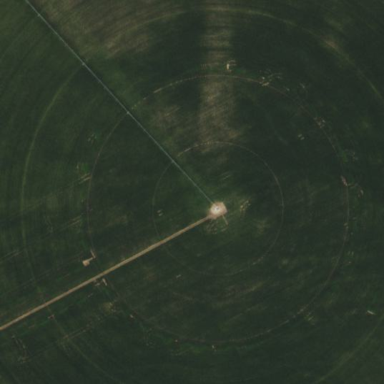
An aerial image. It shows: Farmland with pivot irrigation system.